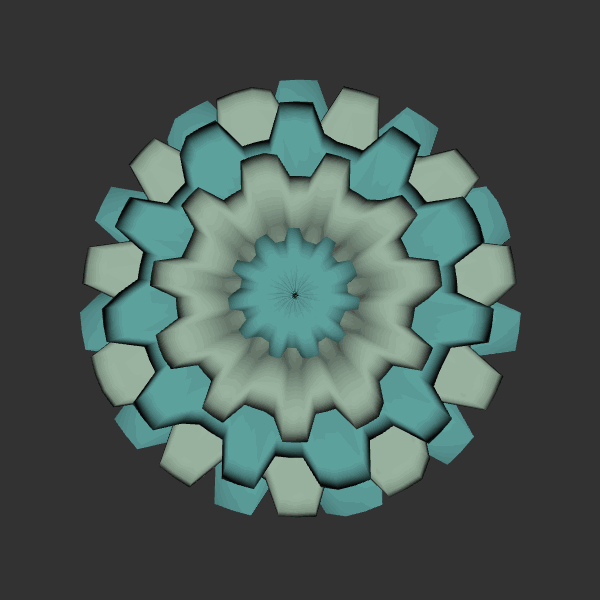
Background: dark